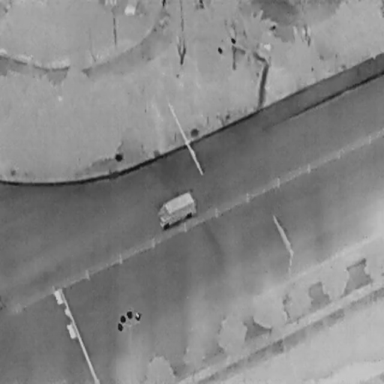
There is an OtherVehicle in the infrared image.